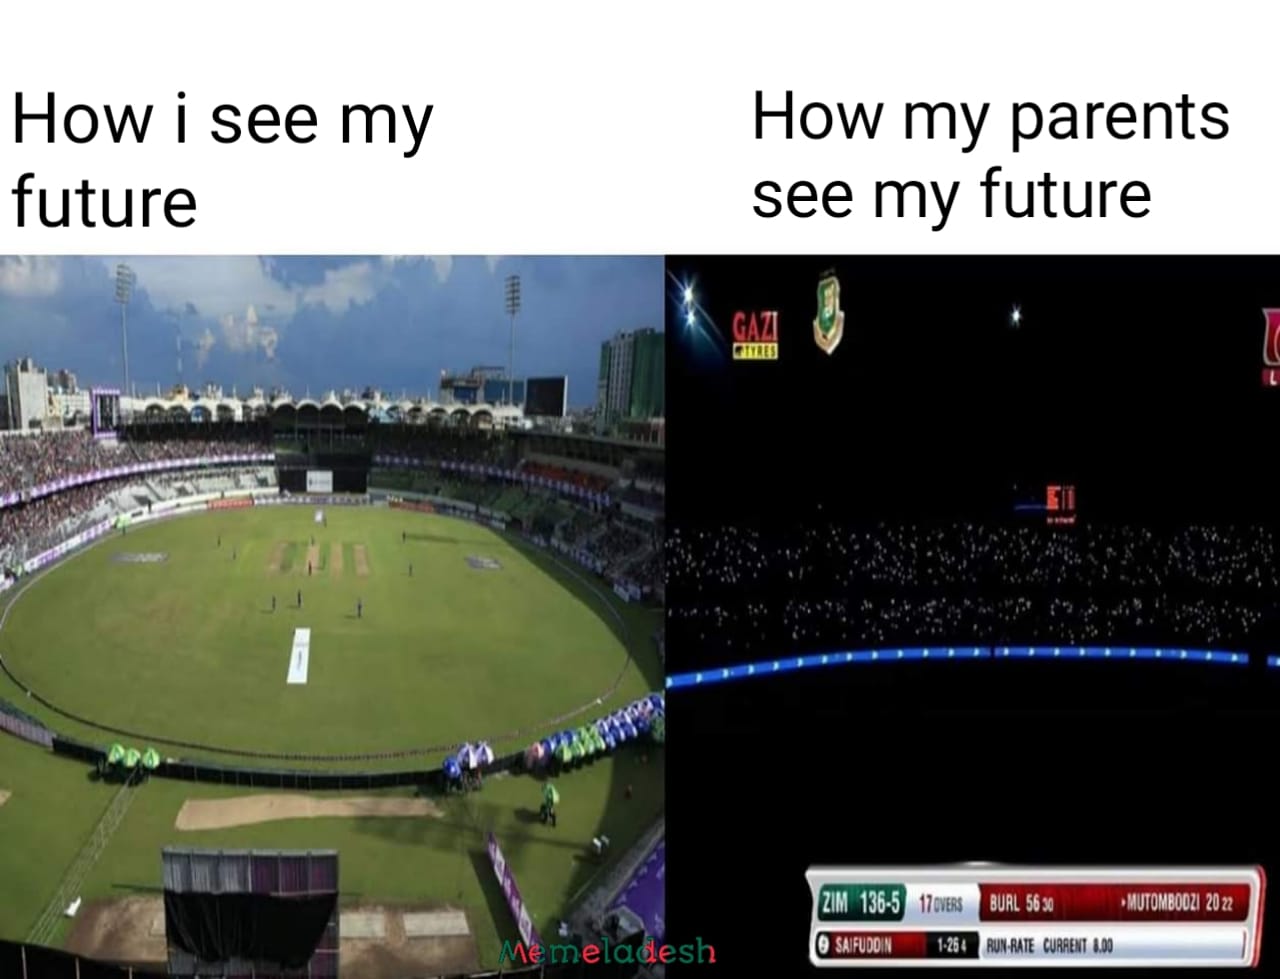
Caption: How i see my future     How my parents see my future
Label: non-hate